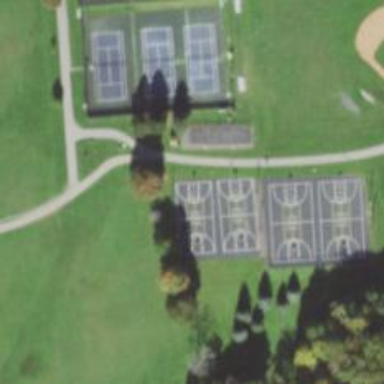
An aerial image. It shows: Basketball court on pitch.